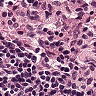
Metastatic tissue present: no